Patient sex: M
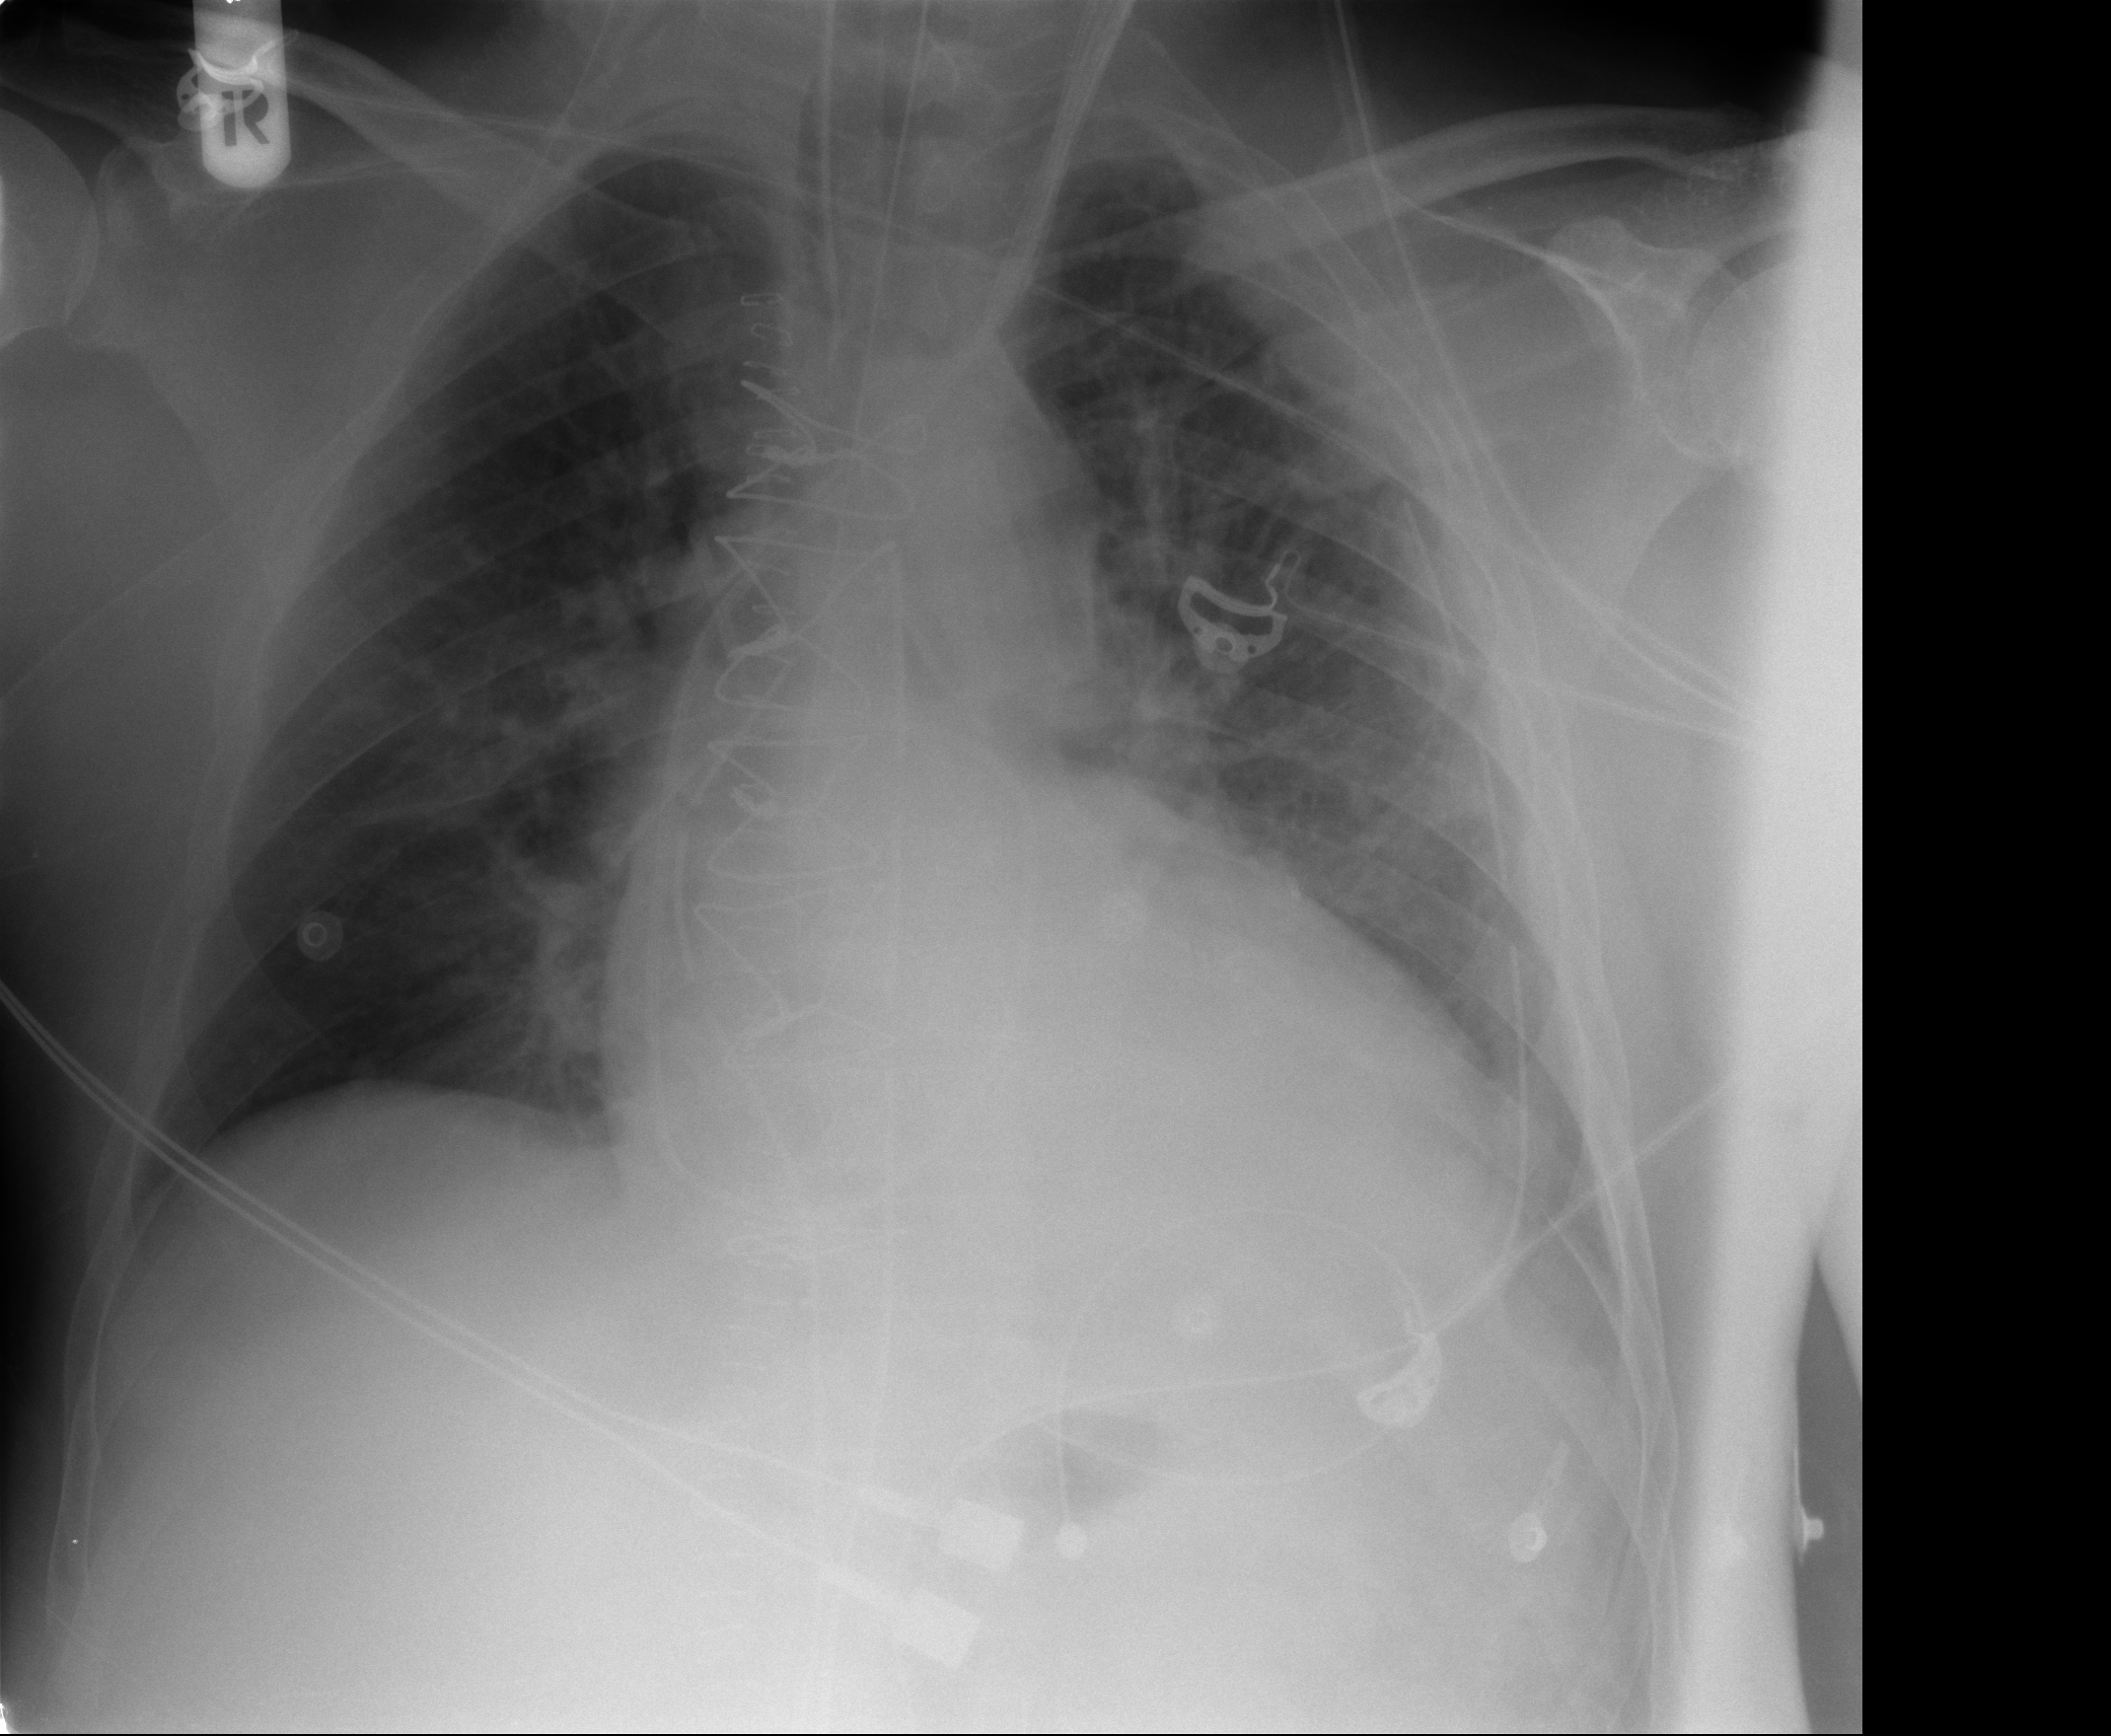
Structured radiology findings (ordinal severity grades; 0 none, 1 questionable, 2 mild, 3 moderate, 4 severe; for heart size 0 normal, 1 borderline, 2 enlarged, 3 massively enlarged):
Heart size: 2
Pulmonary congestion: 2
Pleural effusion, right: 0
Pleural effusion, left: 2
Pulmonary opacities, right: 0
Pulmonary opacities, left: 0
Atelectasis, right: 2
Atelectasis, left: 2